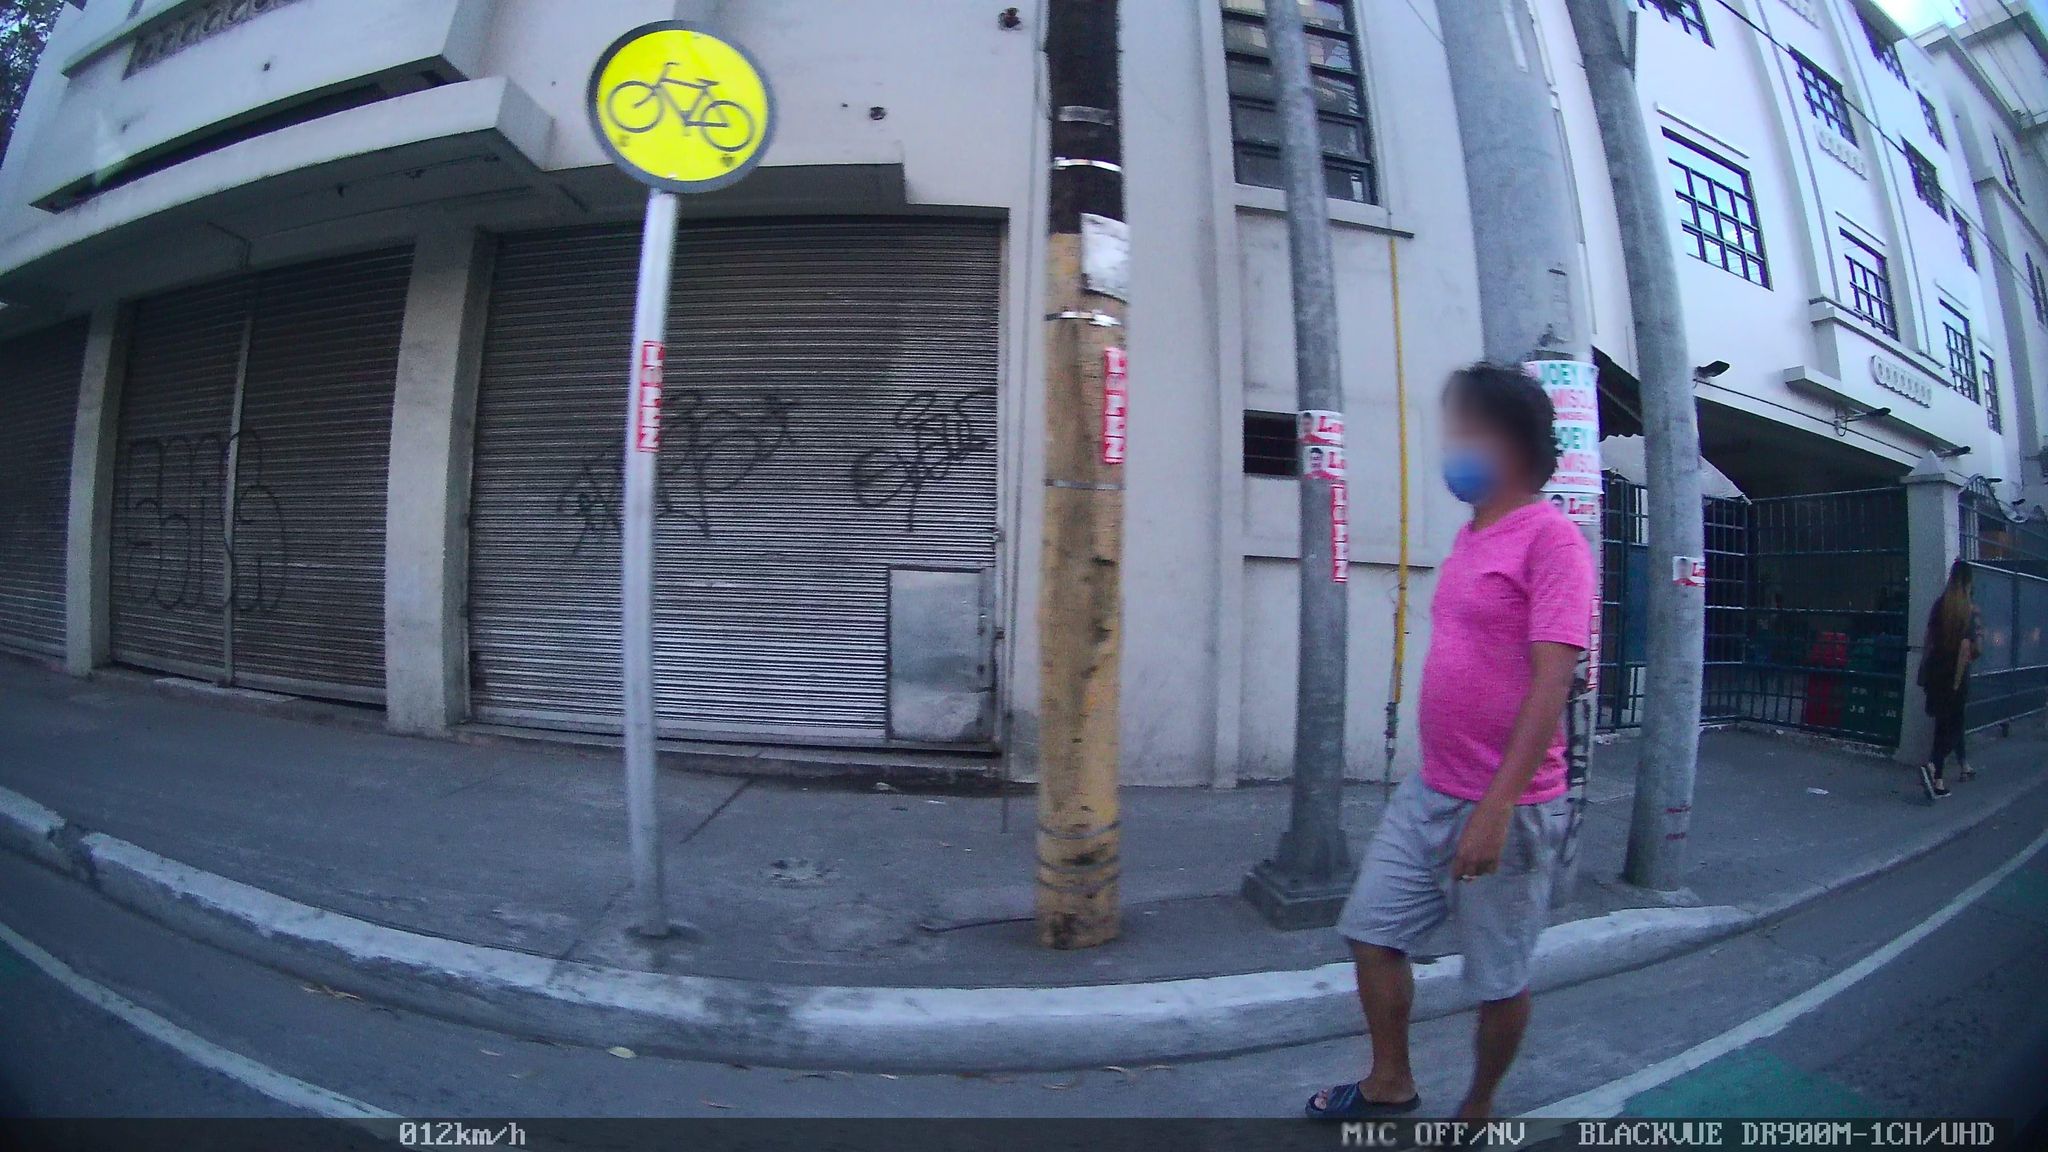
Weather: snowy
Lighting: day
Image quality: good
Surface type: walking surface
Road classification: residential
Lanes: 2
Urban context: urban centre
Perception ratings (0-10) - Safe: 0.98, Lively: 3.2, Beautiful: 2.21, Boring: 1.58, Depressing: 7.07, Wealthy: 1.3